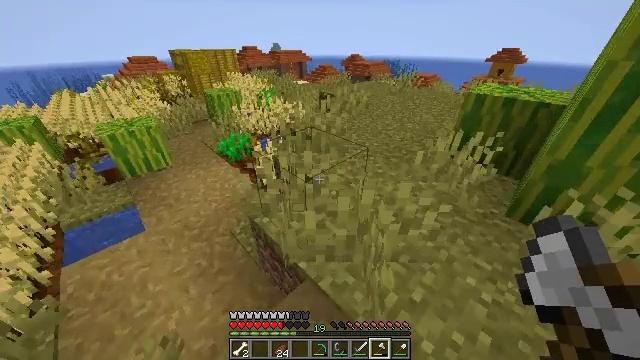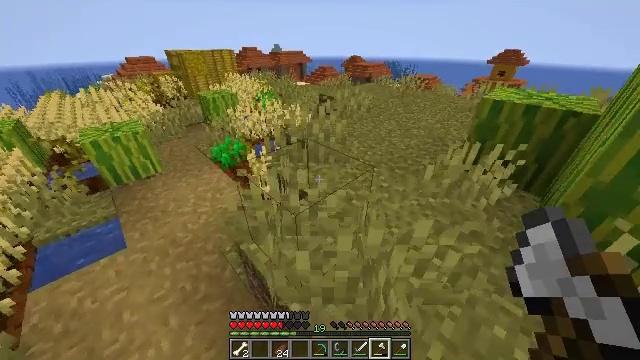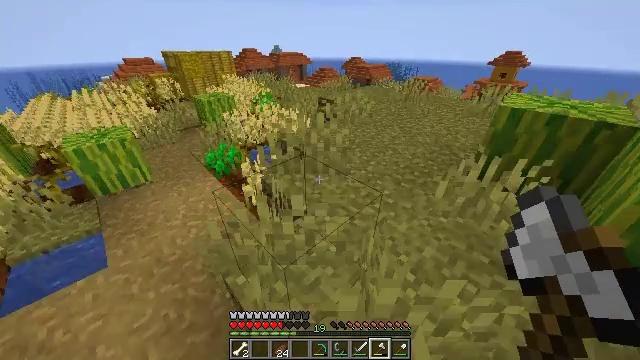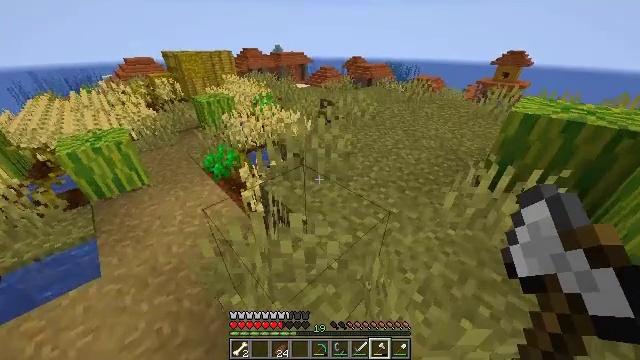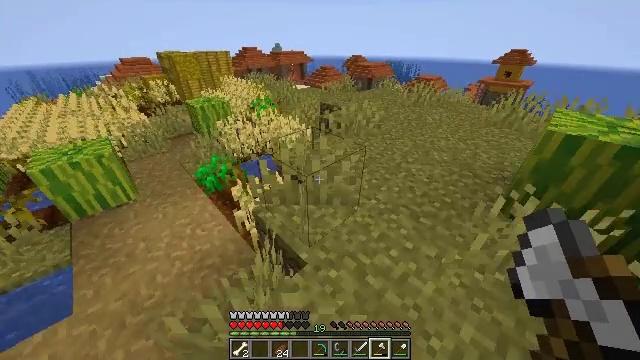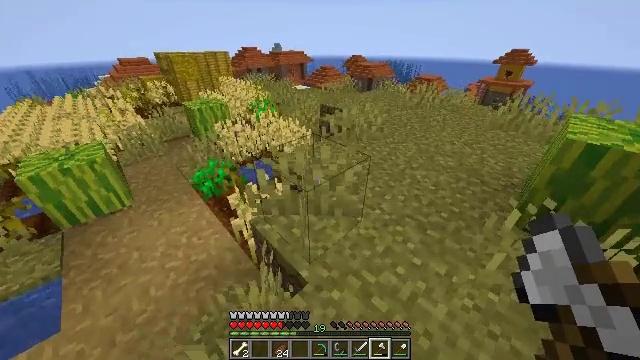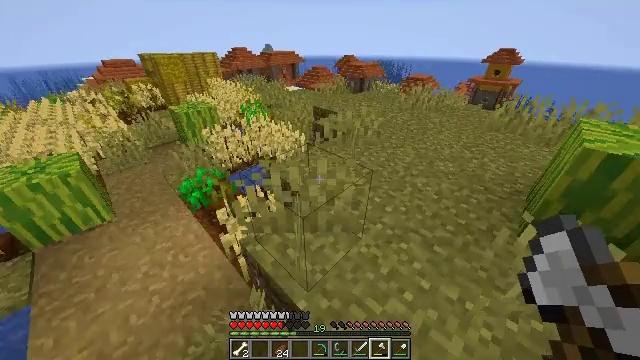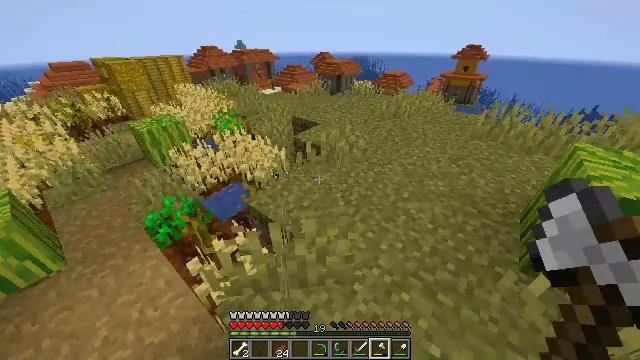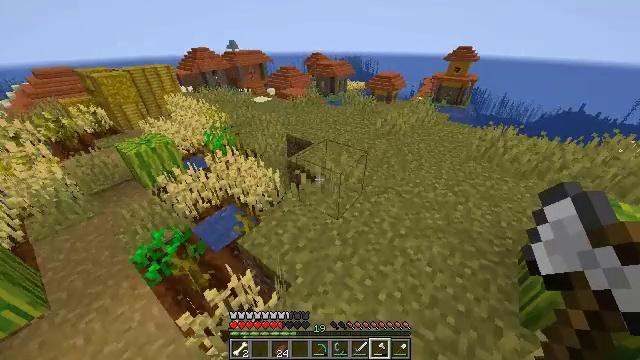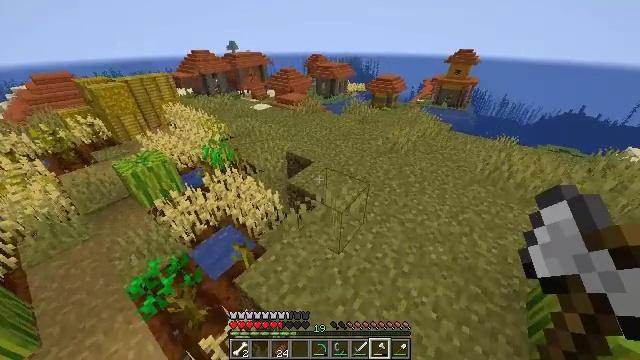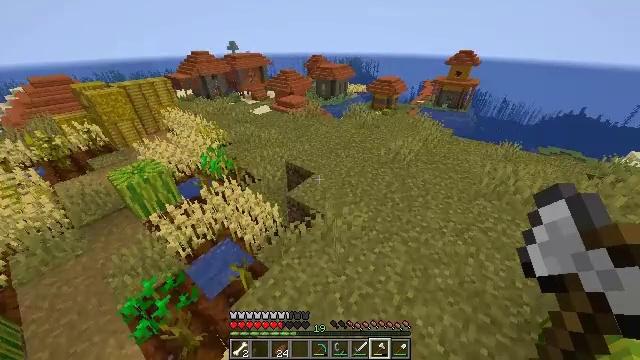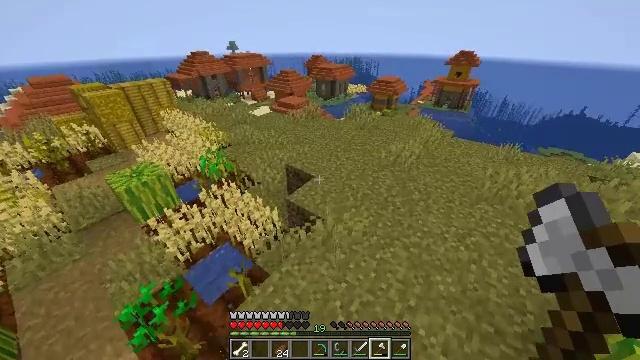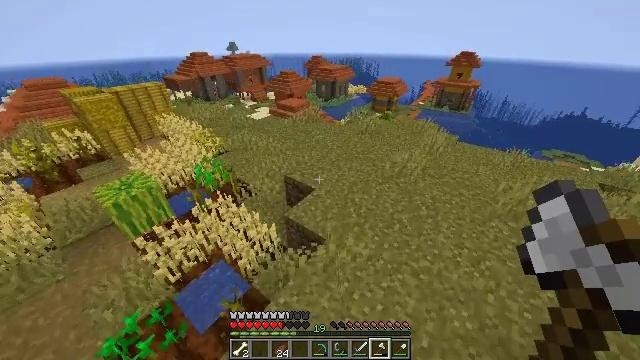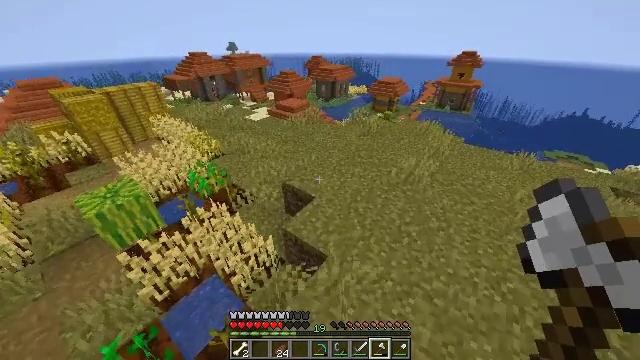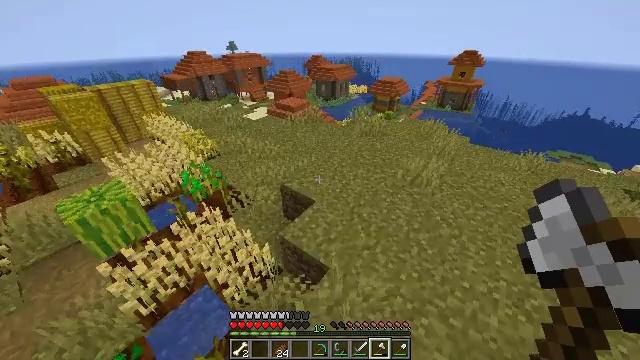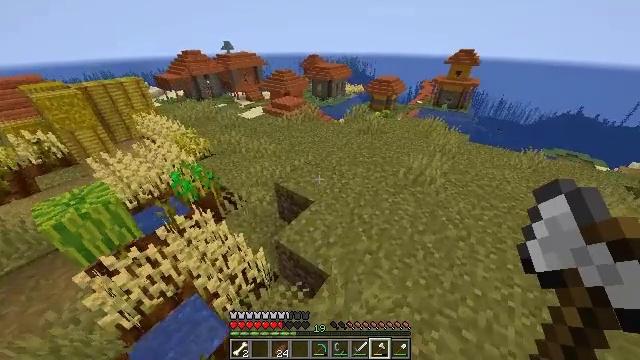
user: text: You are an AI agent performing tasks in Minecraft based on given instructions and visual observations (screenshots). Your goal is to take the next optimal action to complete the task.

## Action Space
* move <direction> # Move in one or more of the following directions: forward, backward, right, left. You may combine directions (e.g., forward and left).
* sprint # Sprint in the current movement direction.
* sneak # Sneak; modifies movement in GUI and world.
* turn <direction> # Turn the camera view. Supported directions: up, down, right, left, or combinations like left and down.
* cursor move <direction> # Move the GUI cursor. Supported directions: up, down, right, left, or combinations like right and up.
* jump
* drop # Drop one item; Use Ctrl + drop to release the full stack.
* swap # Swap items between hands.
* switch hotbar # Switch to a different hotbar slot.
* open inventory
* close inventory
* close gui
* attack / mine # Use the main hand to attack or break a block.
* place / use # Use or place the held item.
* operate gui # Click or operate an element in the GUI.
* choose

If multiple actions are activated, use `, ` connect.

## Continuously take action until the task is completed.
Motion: motion action
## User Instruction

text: Make sure you have the right materials to craft chainmail boots at the table.
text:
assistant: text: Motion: move forward, sprint
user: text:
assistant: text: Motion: move forward, sprint
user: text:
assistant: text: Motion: move forward, sprint
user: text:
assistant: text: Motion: move forward
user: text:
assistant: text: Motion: move forward
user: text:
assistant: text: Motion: move forward, turn right
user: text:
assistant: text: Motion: move forward, turn right and down, jump
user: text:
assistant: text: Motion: move forward, turn right, jump
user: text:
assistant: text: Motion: move forward, jump
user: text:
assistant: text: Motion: move forward, jump
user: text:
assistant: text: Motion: move forward, jump
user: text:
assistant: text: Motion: move forward, jump
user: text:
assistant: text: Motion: move forward, jump
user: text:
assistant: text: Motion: move forward, jump
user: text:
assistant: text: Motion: move forward, jump
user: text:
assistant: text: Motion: move forward, turn right, jump
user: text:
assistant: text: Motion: move forward, jump
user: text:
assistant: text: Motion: move forward, sprint, jump
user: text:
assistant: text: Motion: move forward, sprint, jump
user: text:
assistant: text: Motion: move forward, sprint, turn left, jump
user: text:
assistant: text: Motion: move forward, sprint, turn left, jump
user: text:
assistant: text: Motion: move forward, turn left, jump
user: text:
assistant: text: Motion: move forward, turn left, jump
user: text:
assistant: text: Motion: move forward, turn left, jump
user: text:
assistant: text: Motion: move forward, turn left, jump
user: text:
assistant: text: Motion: move forward, jump
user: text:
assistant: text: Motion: move forward, turn left, jump
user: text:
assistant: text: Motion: move forward, turn left, jump
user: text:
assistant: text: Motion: move forward, jump
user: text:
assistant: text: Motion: move forward, jump